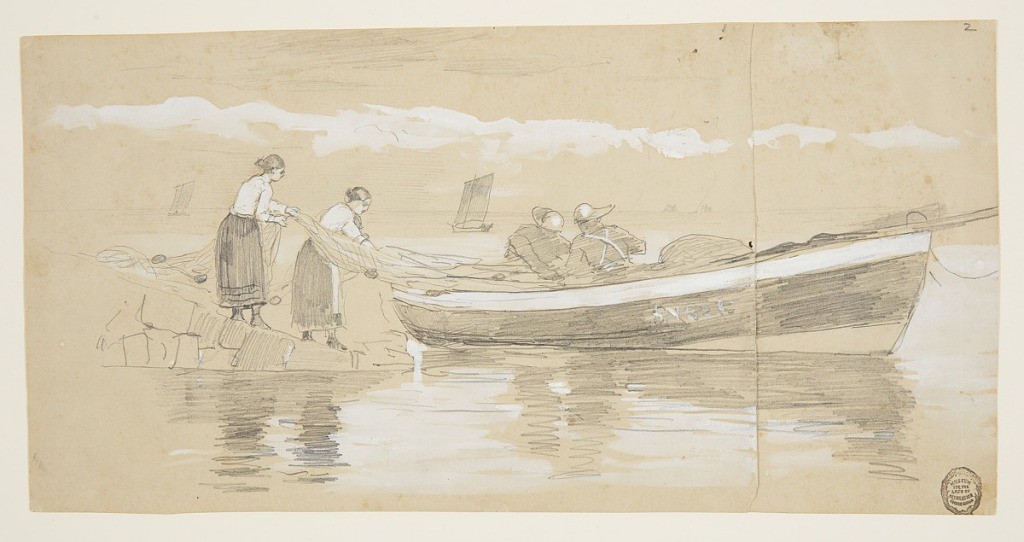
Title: Fisherman and Women Stowing Nets in a Beached Dory, Cullercoats, England
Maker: Winslow Homer, American, 1836–1910
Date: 1881
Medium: Graphite, brush and white gouache on light-gray wove paper [two sheeets joined, overlapping]
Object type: Drawing
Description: Horizontal view of two fishermen, in a beached dory, stowing away a net, which is being fed out by two women standing at the water's edge;a small sailing craft is visible in the distance.

Please note: 1912-12-20-b shows the front of the dory at the extreme right of the image, and extends under 1912-12-20-a.